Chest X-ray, PA view. Patient: 54 years old, sex F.
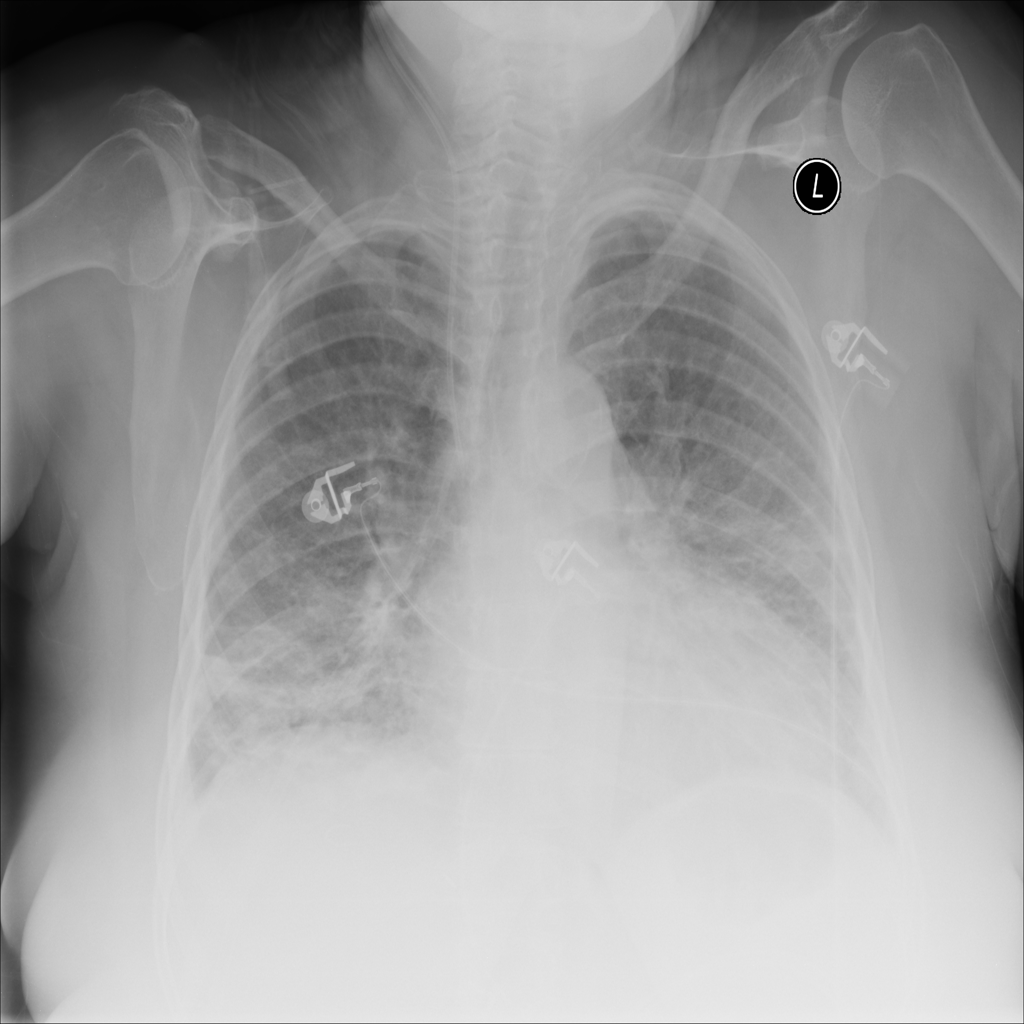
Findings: Atelectasis